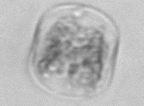
Label: Lauderia_annulata